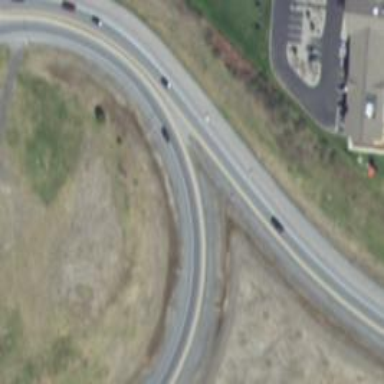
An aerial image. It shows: Trunk link highway.